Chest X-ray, AP view. Patient: 55 years old, sex F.
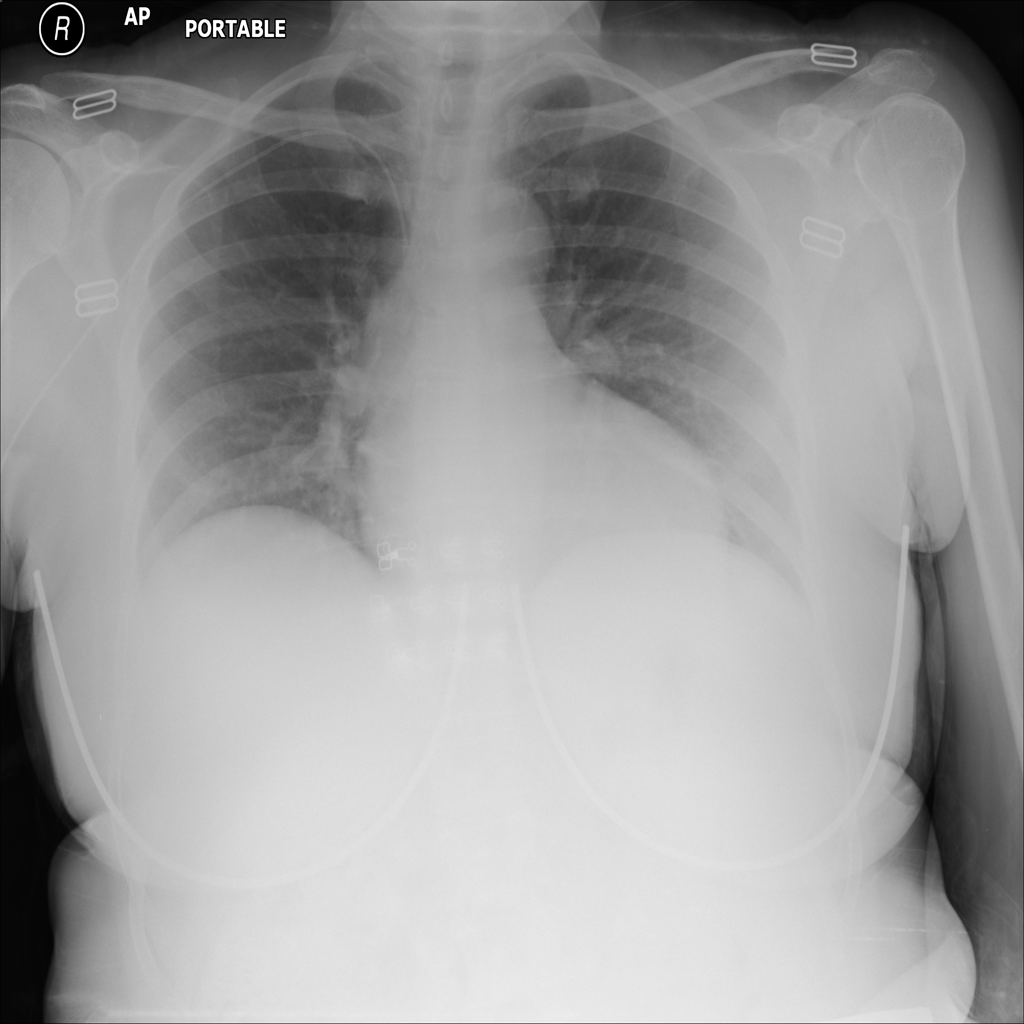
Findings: No Finding